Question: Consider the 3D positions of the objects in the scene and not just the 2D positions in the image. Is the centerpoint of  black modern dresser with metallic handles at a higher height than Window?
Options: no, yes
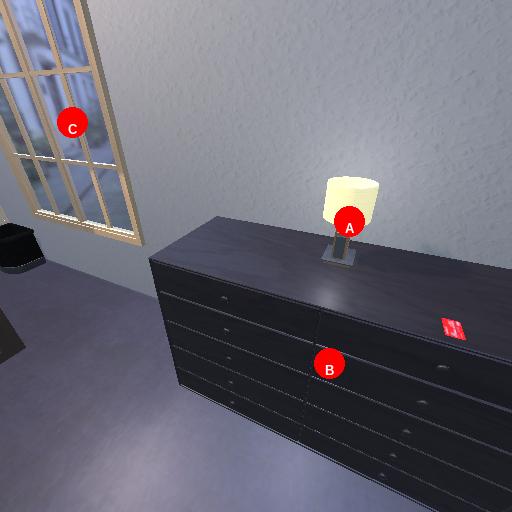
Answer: no